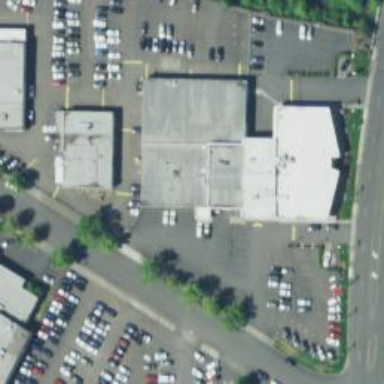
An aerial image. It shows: Building housing car shop.